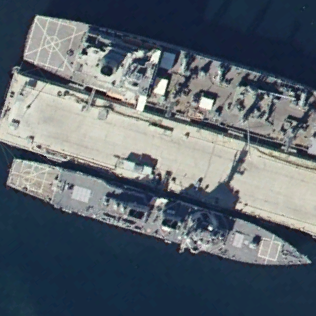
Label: destroyer